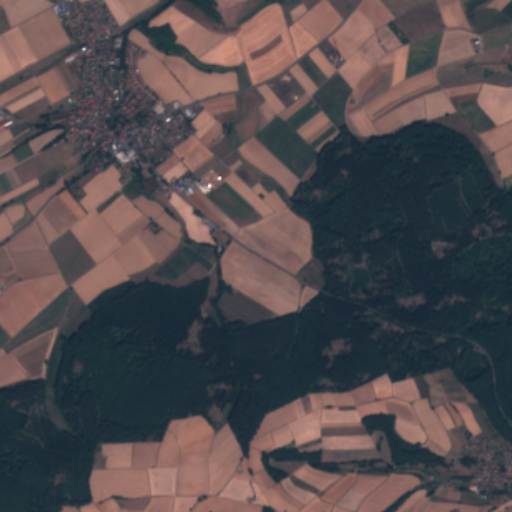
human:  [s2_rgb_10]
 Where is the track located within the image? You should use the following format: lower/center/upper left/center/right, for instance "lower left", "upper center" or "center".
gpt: There is no track in the image.